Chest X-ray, AP view. Patient: 71 years old, sex M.
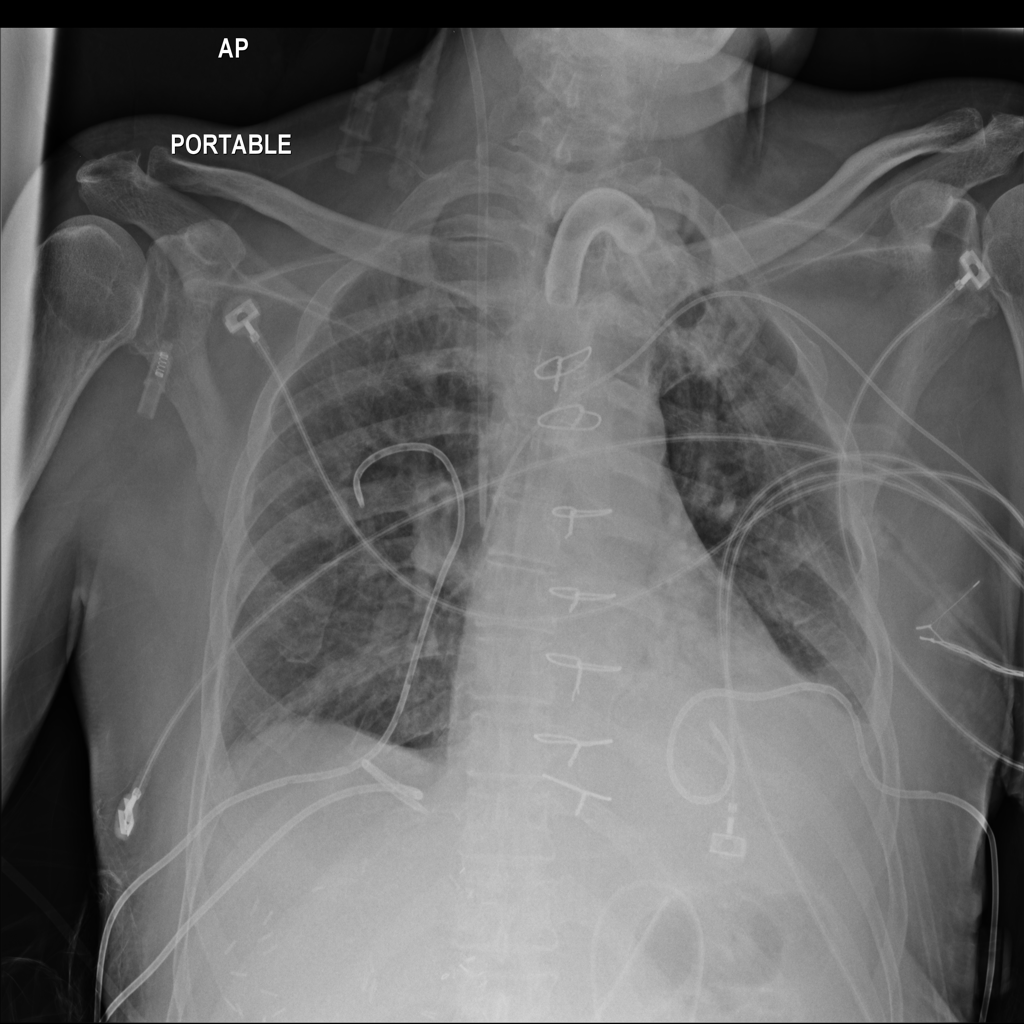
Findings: Effusion